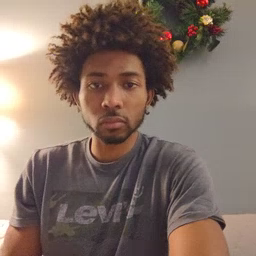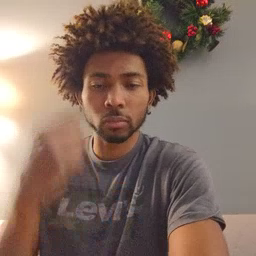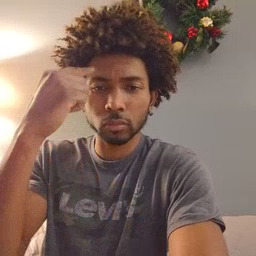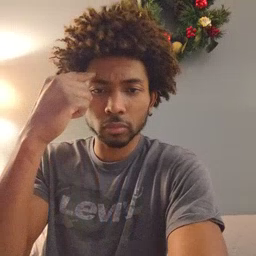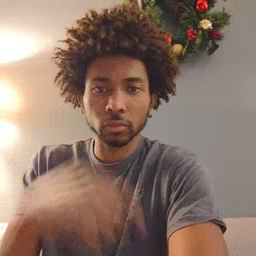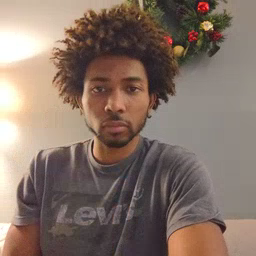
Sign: think